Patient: sex M, age 37
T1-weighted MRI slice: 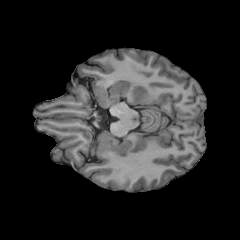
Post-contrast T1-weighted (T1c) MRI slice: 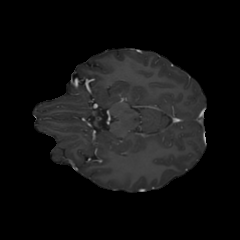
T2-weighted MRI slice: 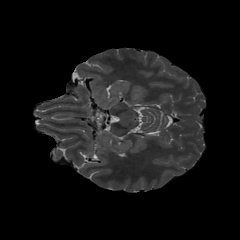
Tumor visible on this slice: no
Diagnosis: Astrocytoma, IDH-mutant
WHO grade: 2